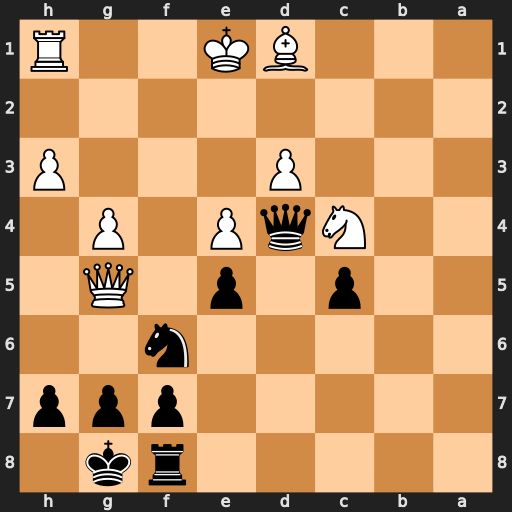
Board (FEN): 5rk1/5ppp/5n2/2p1p1Q1/2NqP1P1/3P3P/8/3BK2R
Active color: b
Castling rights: K
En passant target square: -
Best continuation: Qxd3 Qe3 Qxc4